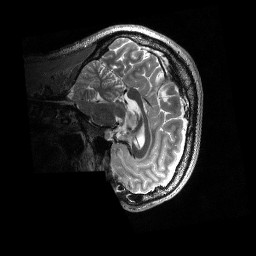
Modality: T2w
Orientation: sagittal
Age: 42
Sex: male
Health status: ill
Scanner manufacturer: siemens
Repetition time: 3.2 s